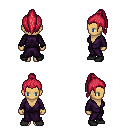
a pixel art fantasy rpg character, female body template, human, tanned skin, purple robe, magenta pants, ruby red long topknot hairstyle, black shoes, four views (front, back, left, right), 2x2 character sprite sheet, small pixel art, hard edges, no anti-aliasing